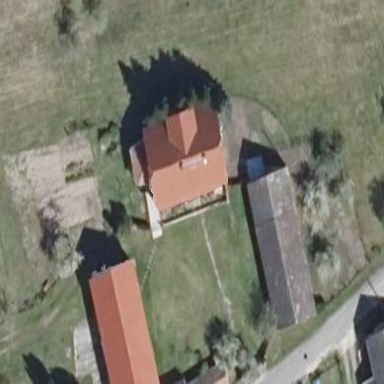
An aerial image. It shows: Farm building.